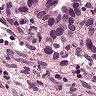
Metastatic tissue present: yes